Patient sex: M
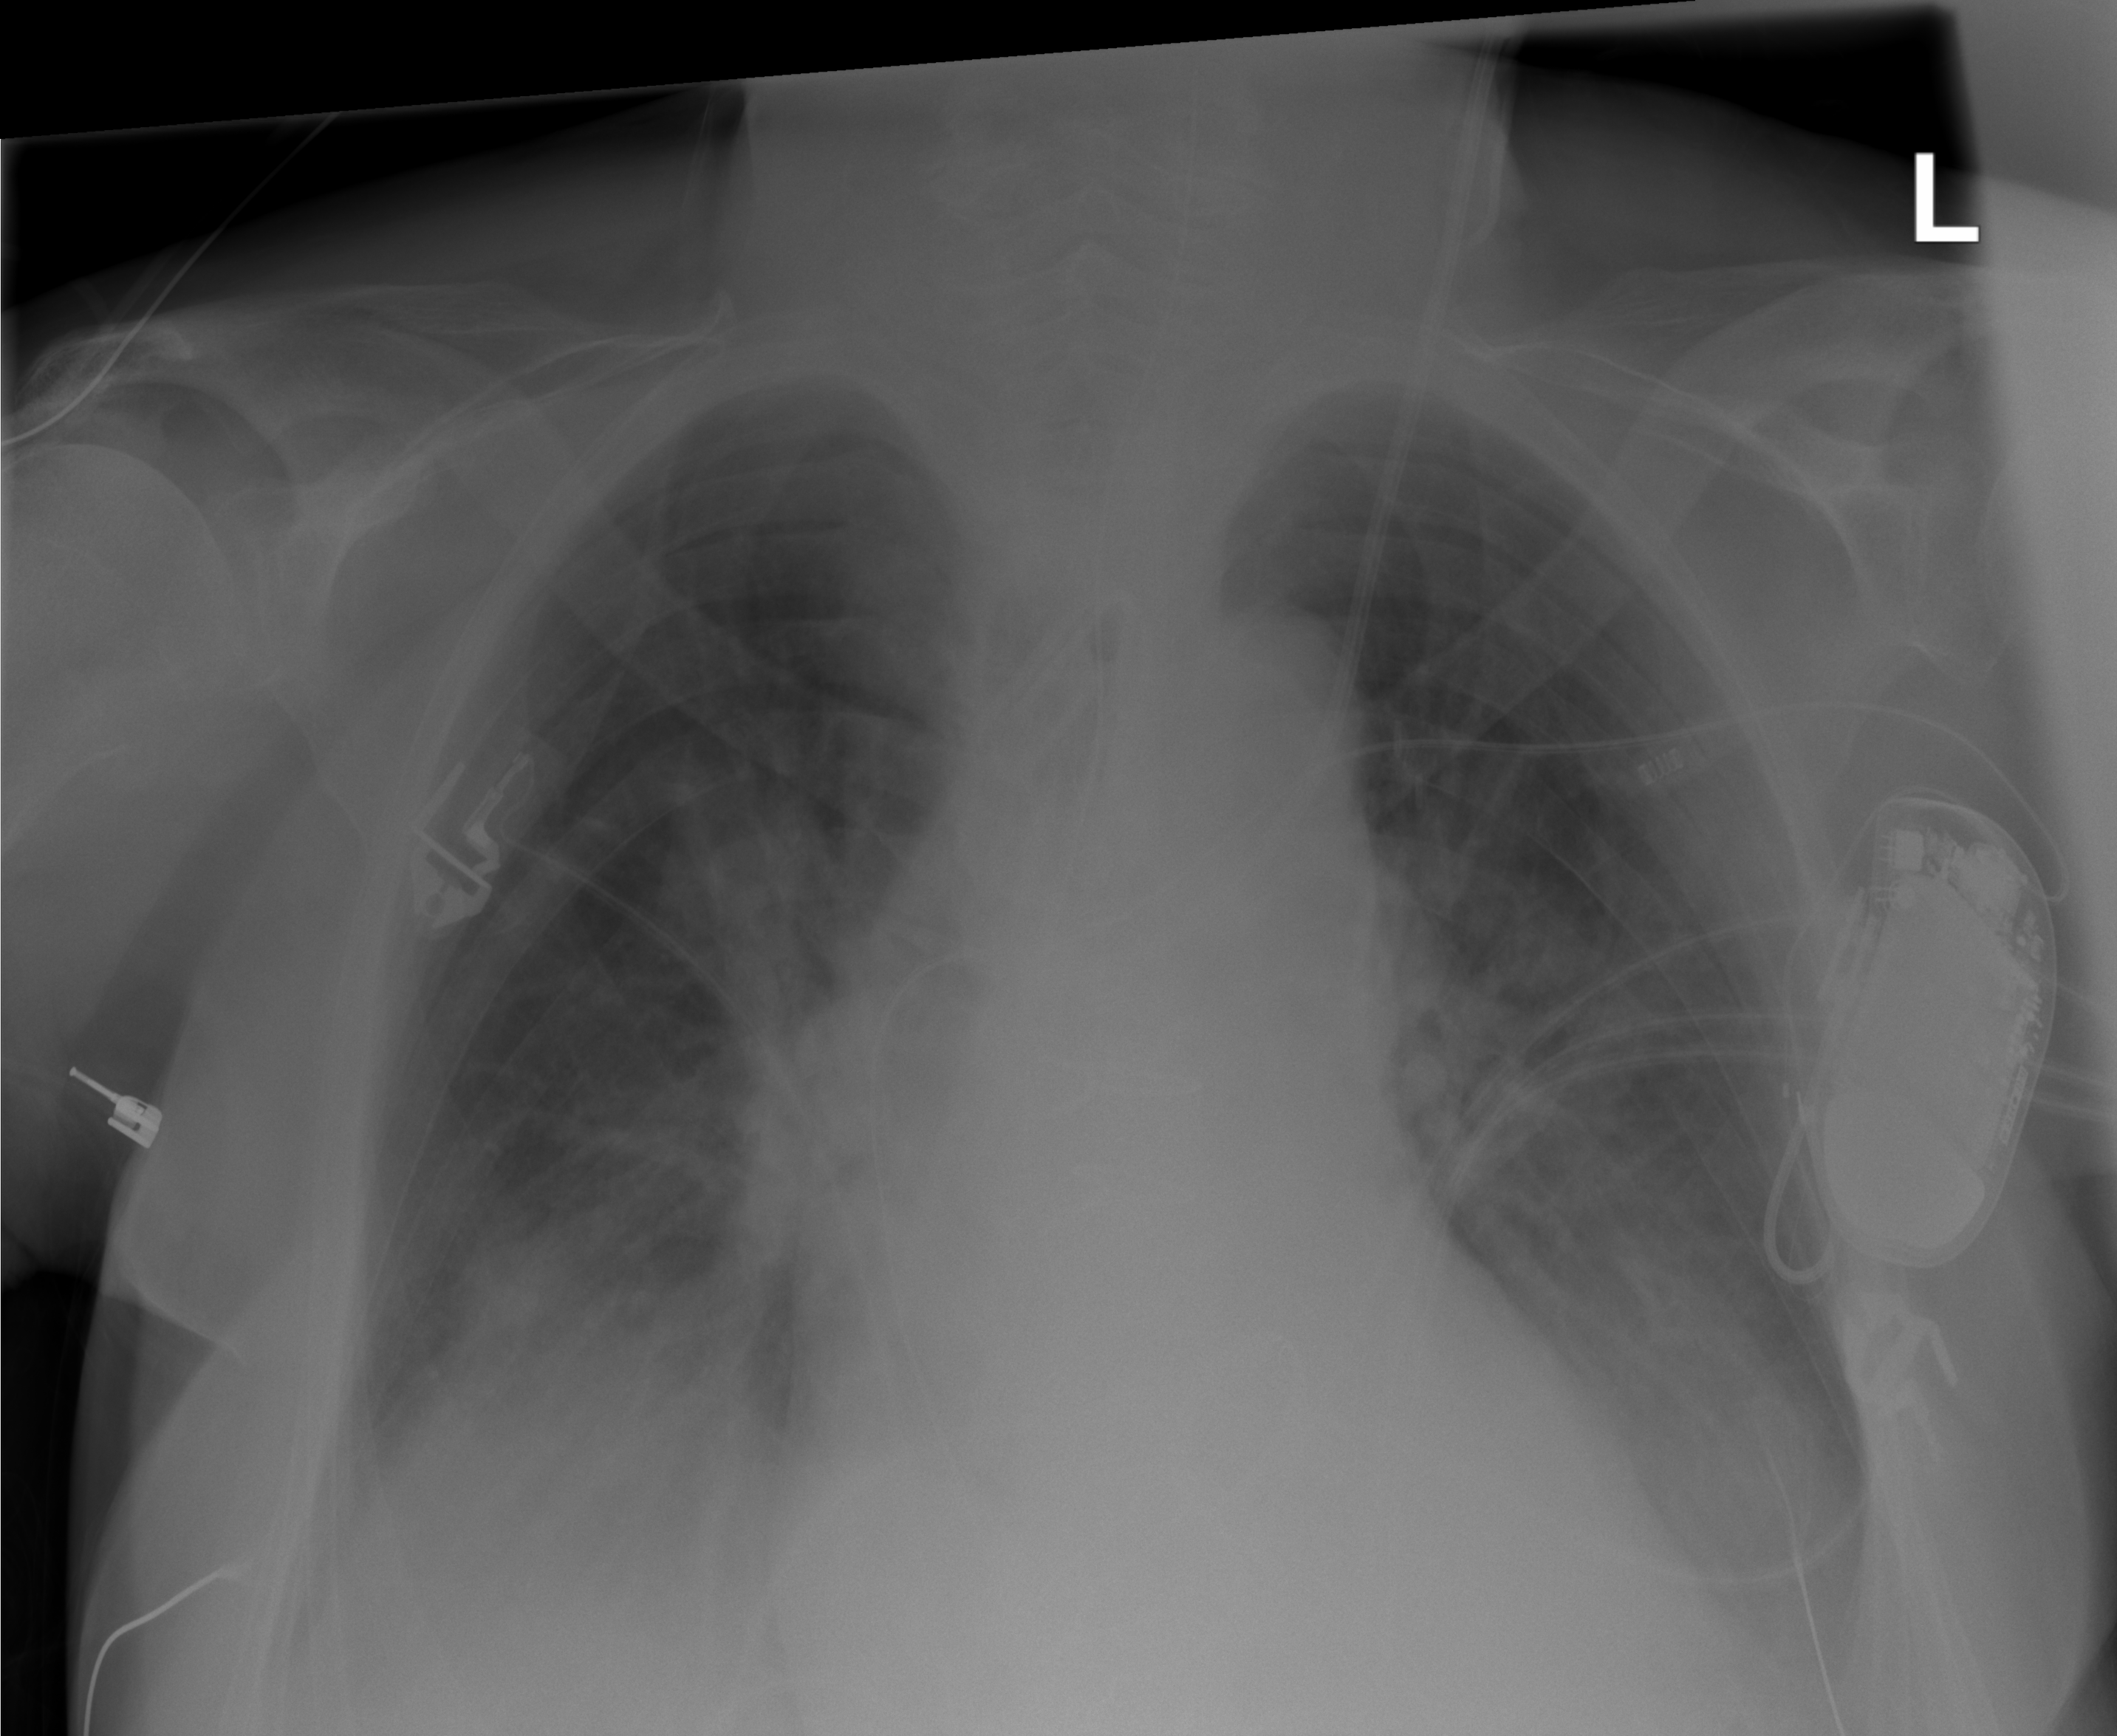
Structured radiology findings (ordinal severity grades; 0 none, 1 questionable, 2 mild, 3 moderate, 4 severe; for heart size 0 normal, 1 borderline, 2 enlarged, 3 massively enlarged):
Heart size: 2
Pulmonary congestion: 3
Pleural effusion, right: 2
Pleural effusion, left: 2
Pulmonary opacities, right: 2
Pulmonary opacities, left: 2
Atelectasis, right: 0
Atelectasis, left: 0